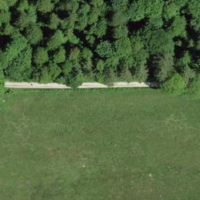
EUNIS habitat code: 25
Species observed at this site:
Pseudochorthippus parallelus
Maniola jurtina
Roeseliana roeselii